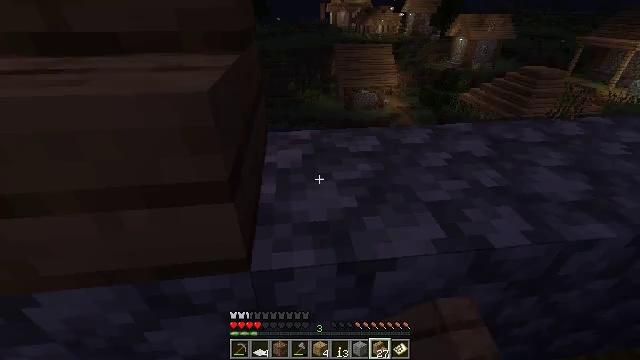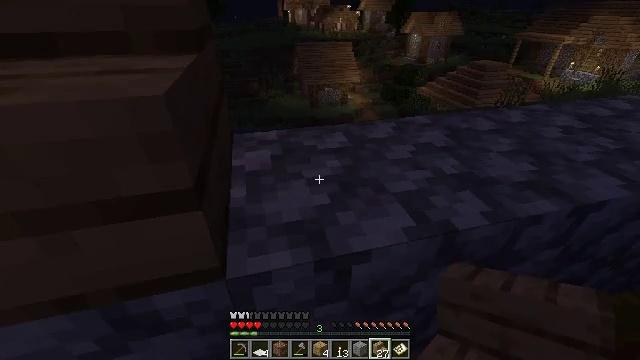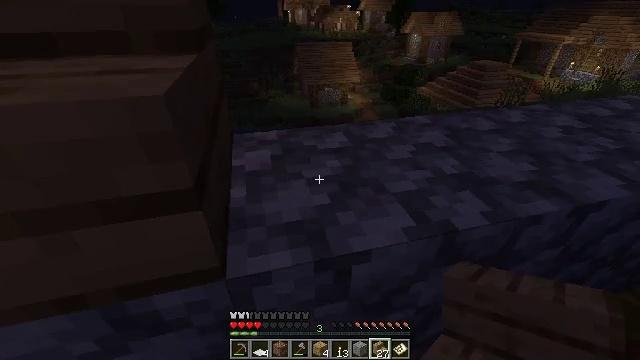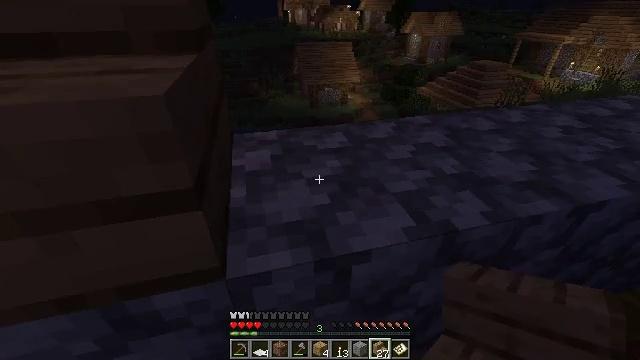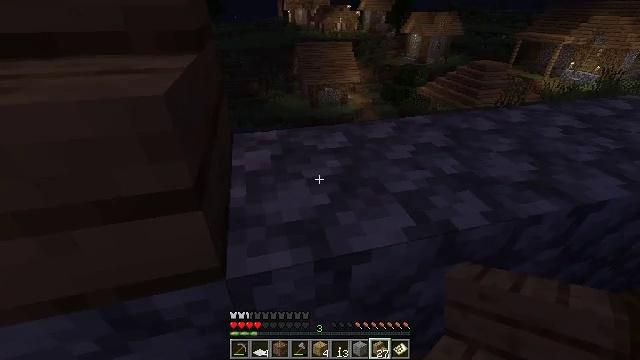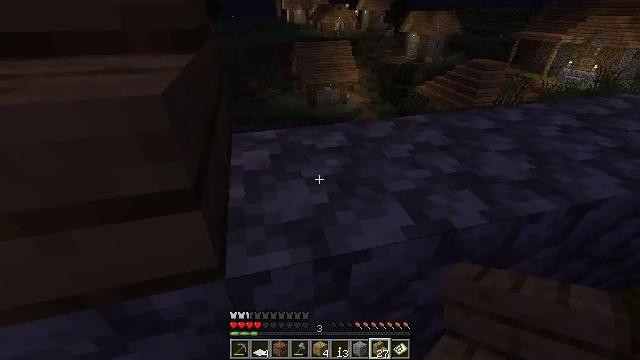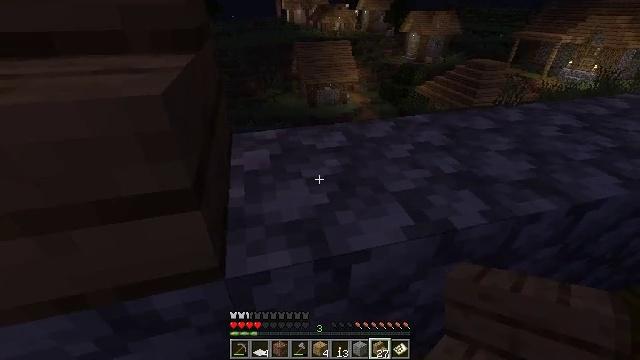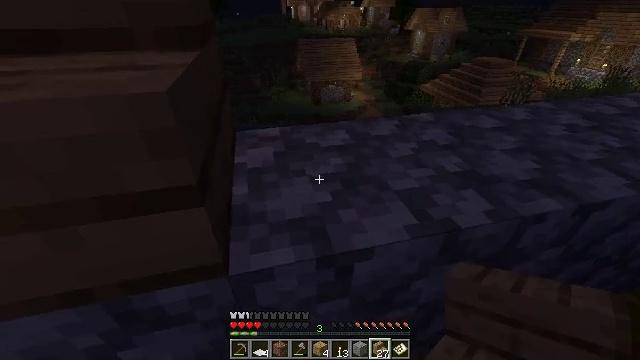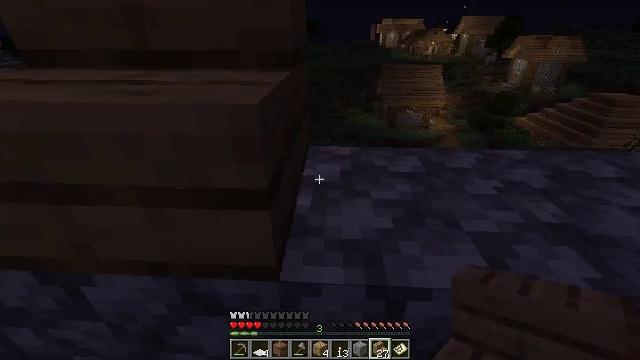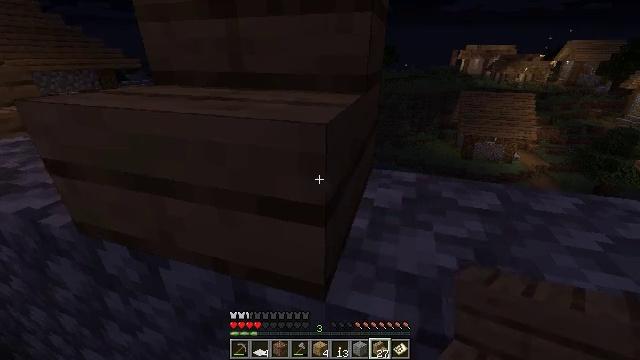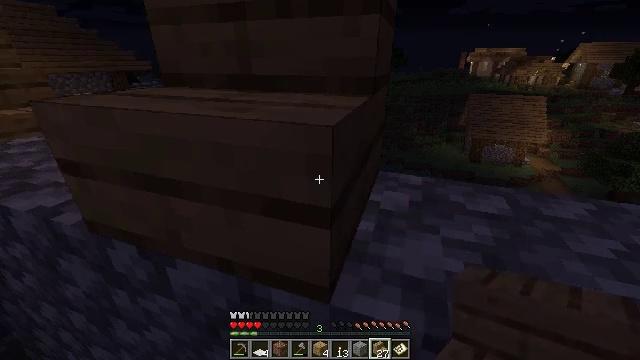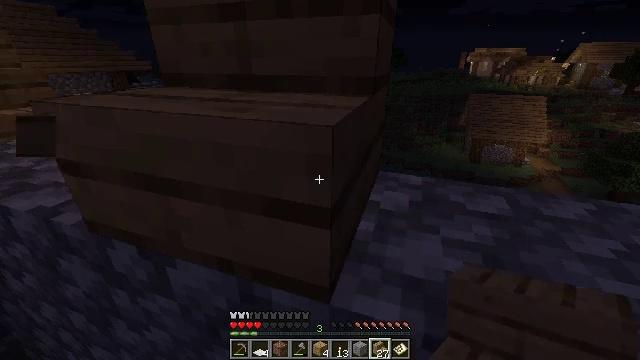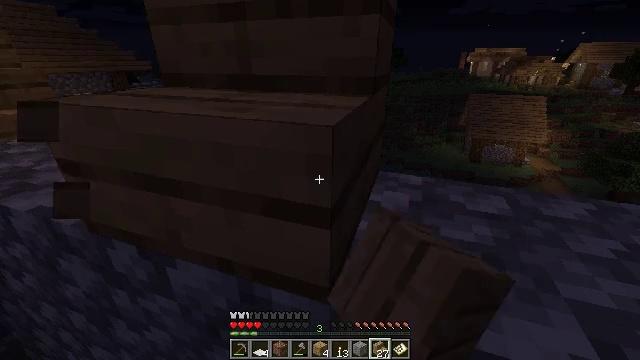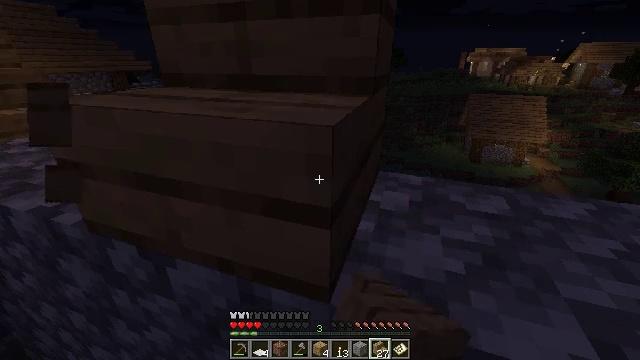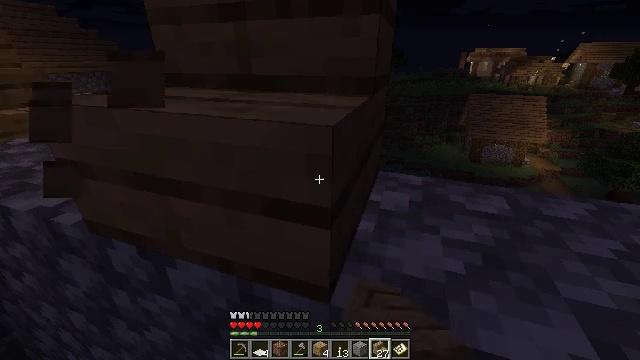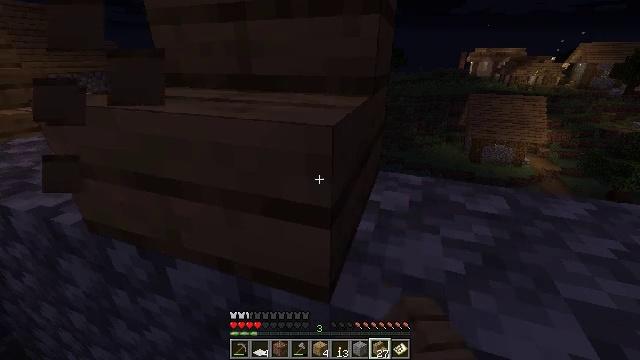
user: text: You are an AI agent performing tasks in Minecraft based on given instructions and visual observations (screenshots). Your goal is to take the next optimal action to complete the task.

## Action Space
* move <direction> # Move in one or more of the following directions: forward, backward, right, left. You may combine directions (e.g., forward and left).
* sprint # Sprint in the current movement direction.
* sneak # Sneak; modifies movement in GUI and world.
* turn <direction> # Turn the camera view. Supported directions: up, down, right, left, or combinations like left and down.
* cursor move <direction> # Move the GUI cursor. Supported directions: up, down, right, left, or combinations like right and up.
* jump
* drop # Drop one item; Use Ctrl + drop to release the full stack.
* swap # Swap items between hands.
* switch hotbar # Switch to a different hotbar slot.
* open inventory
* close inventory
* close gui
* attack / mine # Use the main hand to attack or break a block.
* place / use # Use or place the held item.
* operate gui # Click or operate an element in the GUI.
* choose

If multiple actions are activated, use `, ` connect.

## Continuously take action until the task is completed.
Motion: motion action
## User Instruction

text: Gather some oak stairs for reuse.
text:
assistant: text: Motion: turn right
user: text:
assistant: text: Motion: no_op
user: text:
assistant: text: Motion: no_op
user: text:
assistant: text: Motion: no_op
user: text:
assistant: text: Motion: no_op
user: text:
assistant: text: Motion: no_op
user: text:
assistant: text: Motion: no_op
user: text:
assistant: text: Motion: turn left and up
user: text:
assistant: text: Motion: turn left and up
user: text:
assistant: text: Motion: turn left
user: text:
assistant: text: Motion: attack / mine
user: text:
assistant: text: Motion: attack / mine
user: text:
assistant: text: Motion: attack / mine
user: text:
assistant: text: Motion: attack / mine
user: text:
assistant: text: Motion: attack / mine
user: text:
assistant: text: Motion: attack / mine
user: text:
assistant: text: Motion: attack / mine
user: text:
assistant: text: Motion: attack / mine
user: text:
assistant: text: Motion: attack / mine
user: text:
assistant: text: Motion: attack / mine
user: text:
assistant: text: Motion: attack / mine
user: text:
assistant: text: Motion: attack / mine
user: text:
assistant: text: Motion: attack / mine
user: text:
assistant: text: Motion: attack / mine
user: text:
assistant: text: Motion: attack / mine
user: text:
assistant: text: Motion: attack / mine
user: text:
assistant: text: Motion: attack / mine
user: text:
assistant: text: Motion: attack / mine
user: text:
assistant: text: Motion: attack / mine
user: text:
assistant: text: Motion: attack / mine